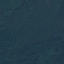
Label: Forest